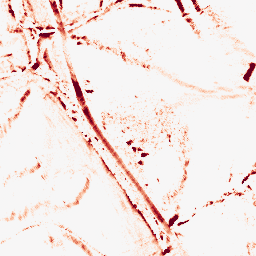
Category: morphological
Decomposition family: morphological_diamond
Decomposition parameters: operation: opening
radius: 5
Upsampling method: regularized
Upsampling parameters: scale: 4
lambda_reg: 0.001
Upsampling scale: 4